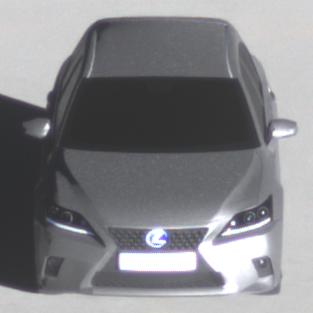
Make: Lexus
Model: CT 200h
Detailed model: CT (A10)
Model produced from: 2014/03
Model produced until: 2017/10
Doors: 5
Color: gray
Road condition: dry road
Daytime: sunrise or sunset
Contrast: high contrast